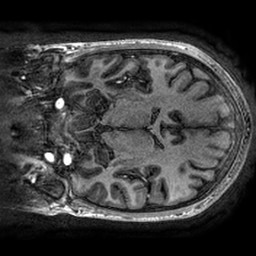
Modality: T1w
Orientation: coronal
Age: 22
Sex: male
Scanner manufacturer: ge
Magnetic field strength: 3 T
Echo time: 0.002736 s